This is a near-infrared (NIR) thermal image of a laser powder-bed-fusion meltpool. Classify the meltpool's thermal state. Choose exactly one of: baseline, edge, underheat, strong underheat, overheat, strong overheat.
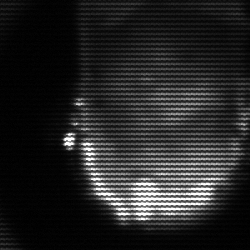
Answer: baseline